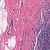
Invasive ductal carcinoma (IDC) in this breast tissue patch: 0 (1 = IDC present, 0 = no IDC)